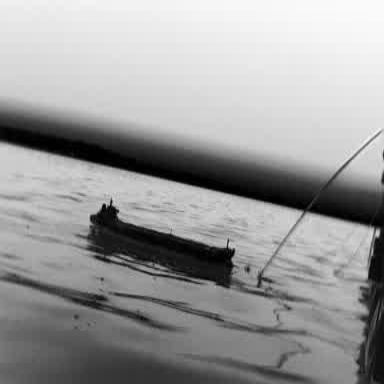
There is a liner in the infrared image.